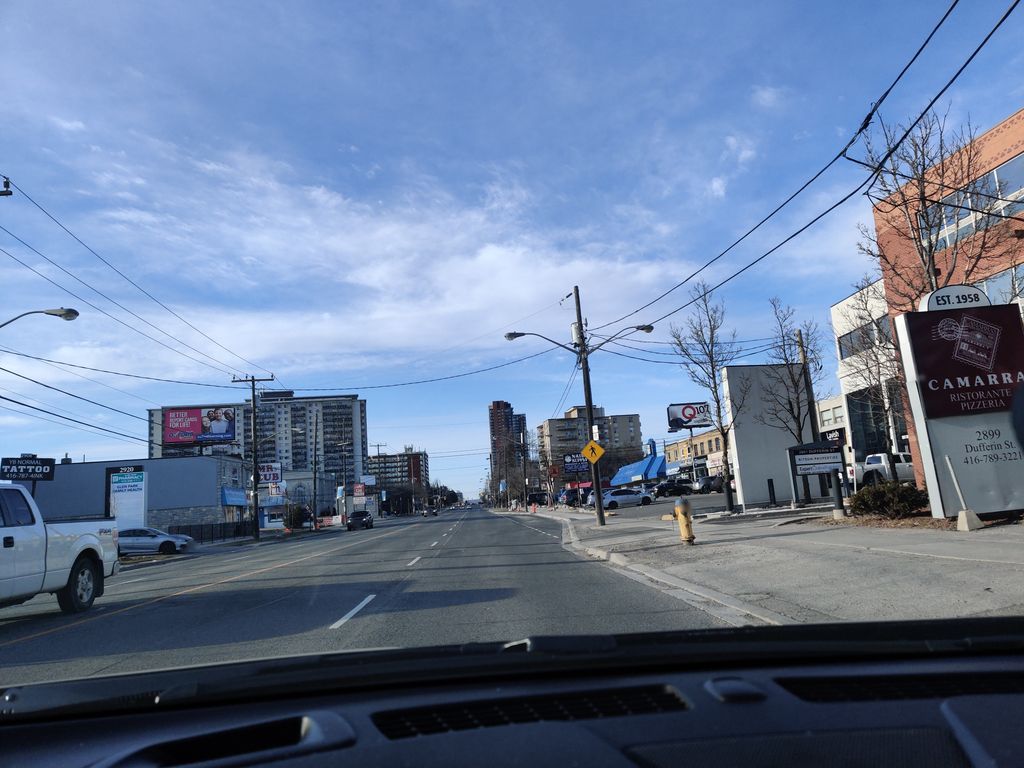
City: toronto